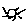
Label: sun